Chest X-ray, PA view. Patient: 68 years old, sex F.
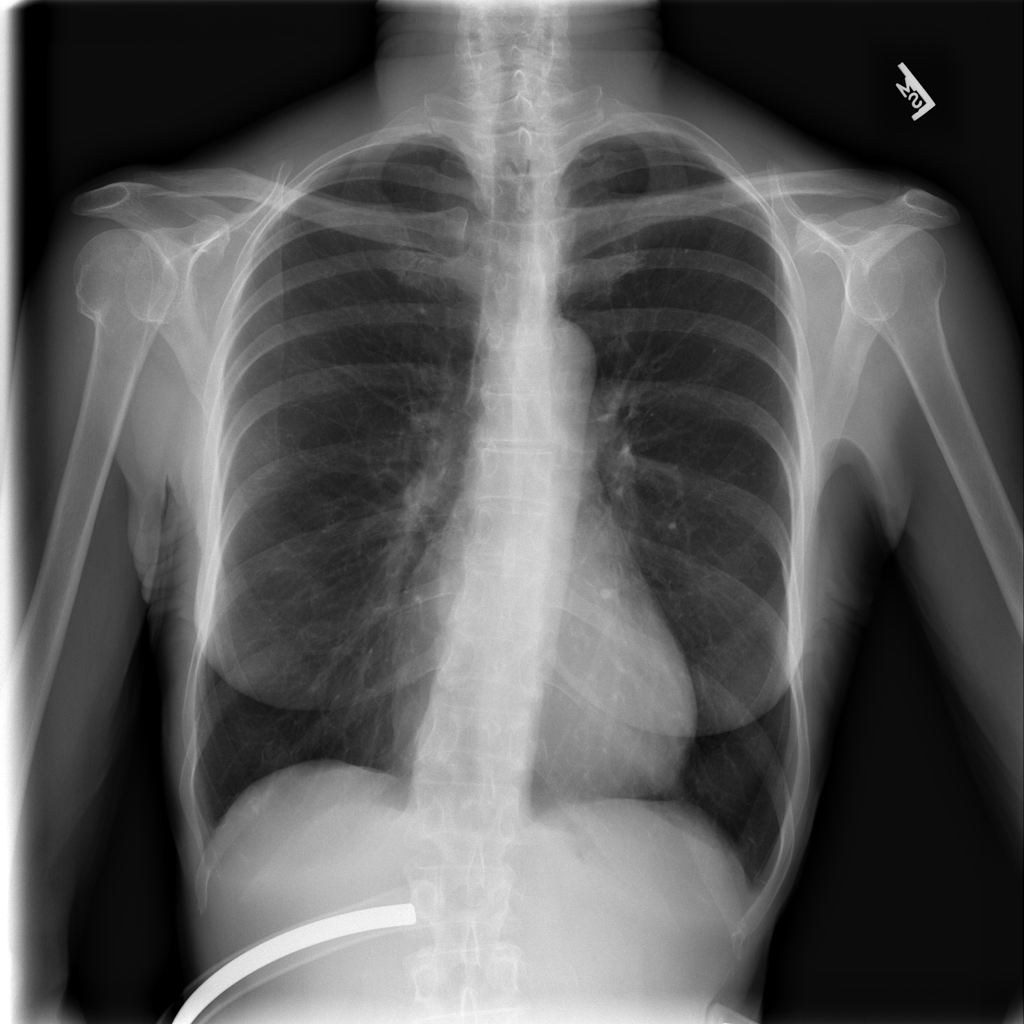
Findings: No Finding